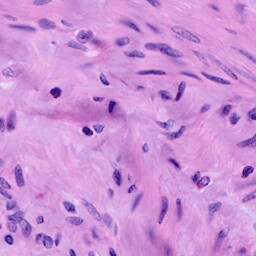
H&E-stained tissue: Cervix